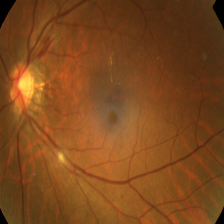
Diabetic retinopathy grade: Severe